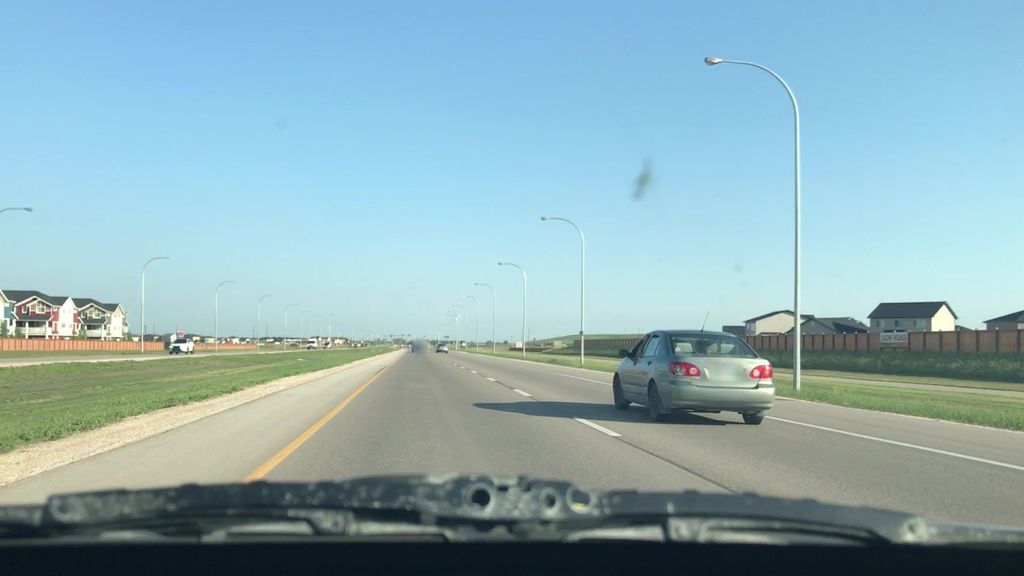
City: winnipeg